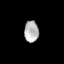
Tissue: skin
Cell type: Epithelial cells
Senescence score: 0.2242
Nuclear area (px): 301
Mean DAPI intensity: 178.914